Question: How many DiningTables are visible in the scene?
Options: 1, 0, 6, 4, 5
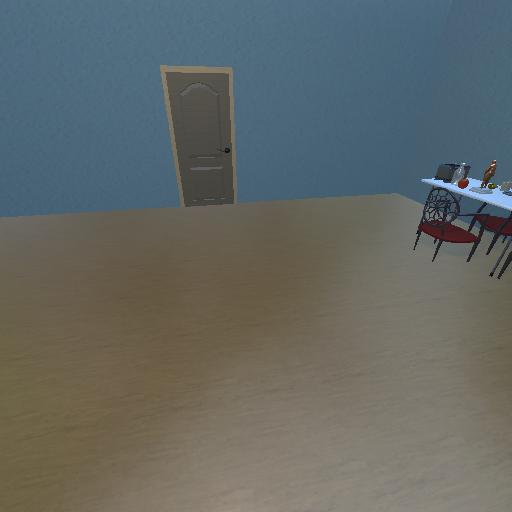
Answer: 1